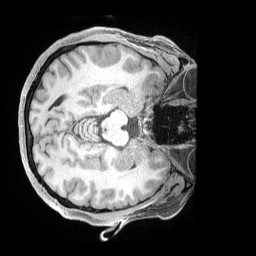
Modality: T1w
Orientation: axial
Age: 38
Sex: male
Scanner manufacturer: siemens
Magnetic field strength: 3 T
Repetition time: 2 s
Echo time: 0.00211 s